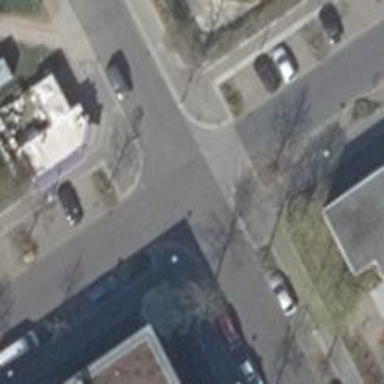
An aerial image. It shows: Unmarked crossing on the road.